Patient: sex F, age 56
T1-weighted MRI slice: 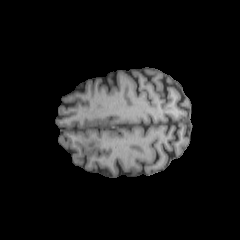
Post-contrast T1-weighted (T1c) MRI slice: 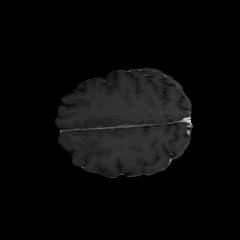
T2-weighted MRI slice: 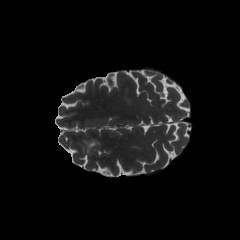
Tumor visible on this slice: yes
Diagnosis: Oligodendroglioma, IDH-mutant, 1p/19q-codeleted
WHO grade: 2